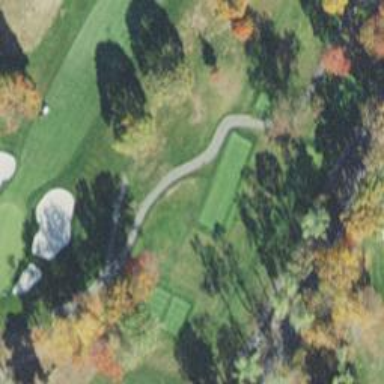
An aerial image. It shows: Pathway for golfing.